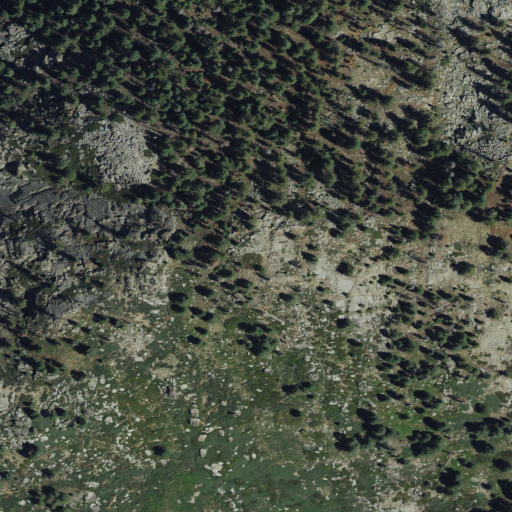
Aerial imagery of mountain in California named Paradise Peak containing evergreen forest and shrub